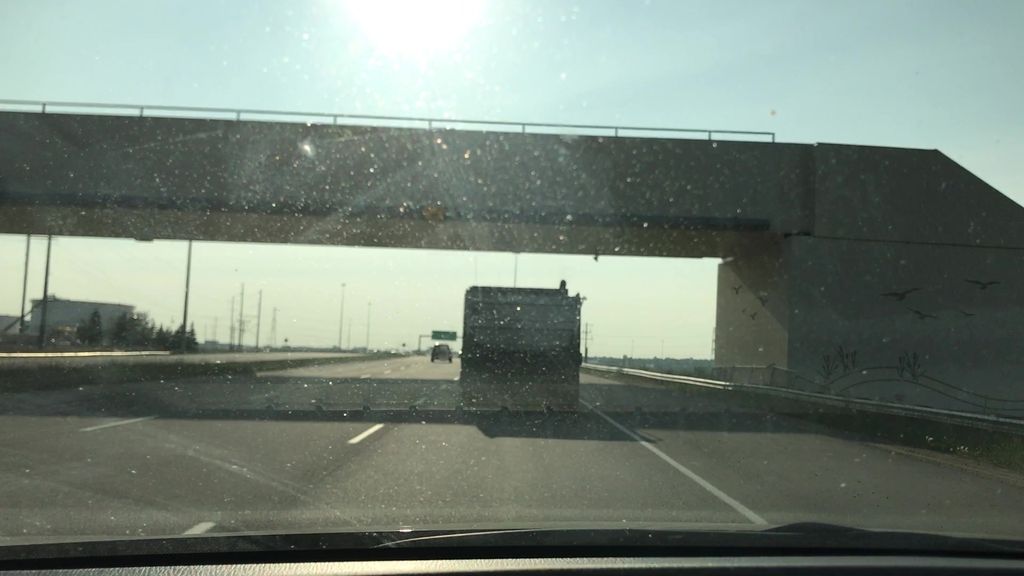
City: edmonton